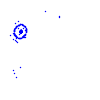
Particle: pion